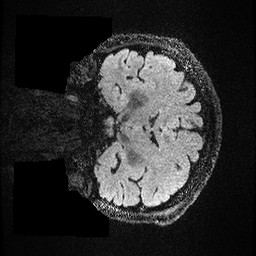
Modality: FLAIR
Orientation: coronal
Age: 44
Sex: male
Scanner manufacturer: ge
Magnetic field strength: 3 T
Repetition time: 4.802 s
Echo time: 0.1163 s